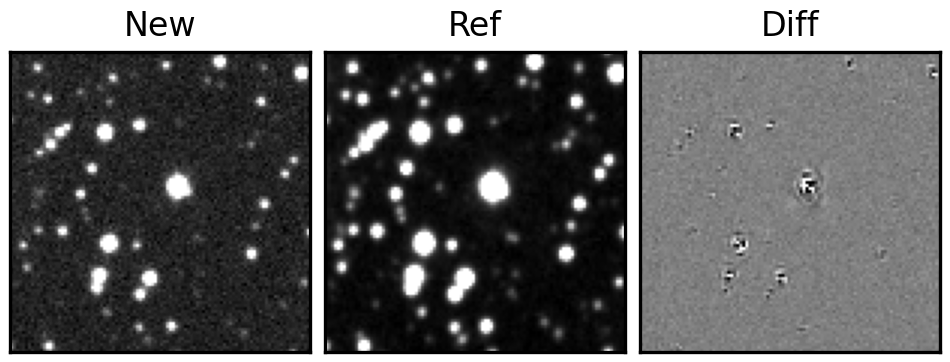
Label: bogus